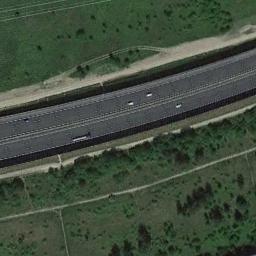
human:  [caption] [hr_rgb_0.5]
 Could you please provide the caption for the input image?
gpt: There are large green lawns and green trees around the freeway, And there are several cars on the freeway .

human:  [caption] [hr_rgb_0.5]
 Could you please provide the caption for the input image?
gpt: Traffic was sparse on the motorway .

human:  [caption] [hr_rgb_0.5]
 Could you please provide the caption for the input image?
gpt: A freeway with a small bend goes through the lawn with some trees and some cars are driving on the freeway .

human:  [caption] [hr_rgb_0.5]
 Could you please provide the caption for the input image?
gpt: The freeway goes through the grass with some cars .

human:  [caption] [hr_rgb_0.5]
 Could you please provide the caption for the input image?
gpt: There are green lawns and some bushes along the freeway .